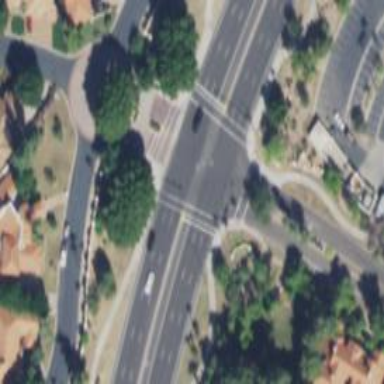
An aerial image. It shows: Solid stop line on the road.